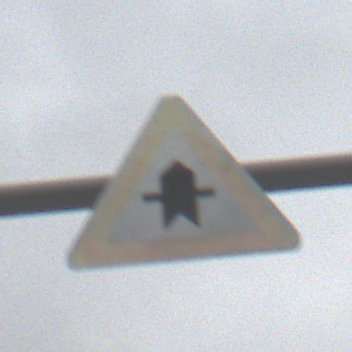
Verkehrszeichen: Vorfahrt
Umgebung: Outdoor, Nature
Tageszeit: Midday
Wetter: Overcast
Licht: Natural
Jahreszeit: NotSpecified
Kontrast: LowContrast